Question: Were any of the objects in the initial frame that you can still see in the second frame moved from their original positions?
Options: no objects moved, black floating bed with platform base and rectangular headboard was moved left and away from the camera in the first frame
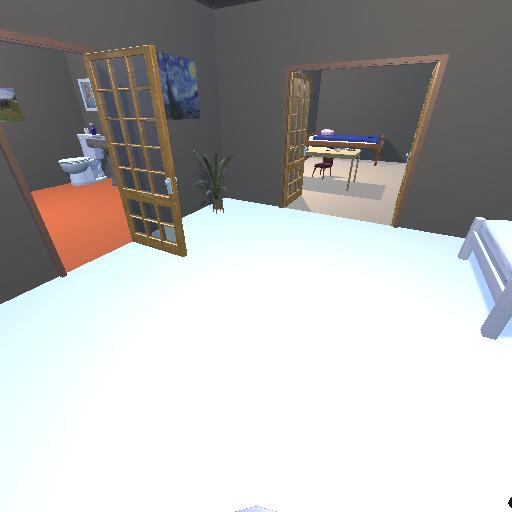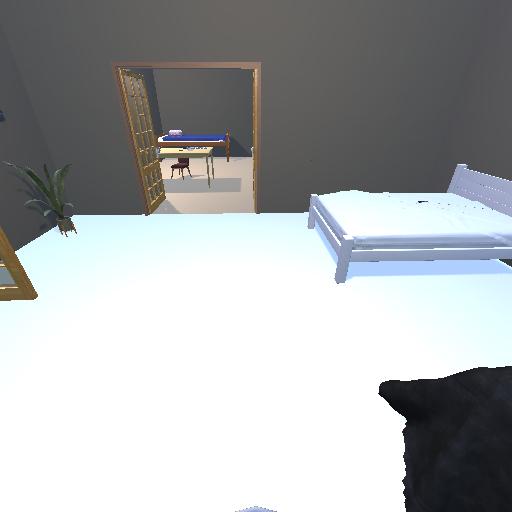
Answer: no objects moved